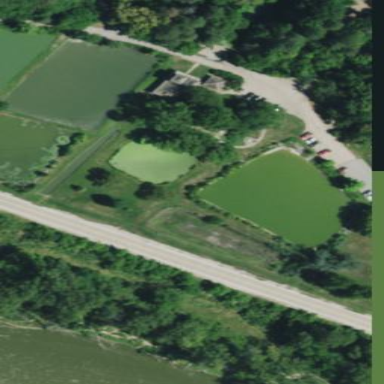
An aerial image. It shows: Fishpond with natural water.